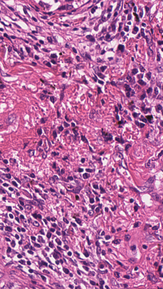
Tumor epithelial tissue: no
Tumor-associated stroma tissue: yes
Normal tissue: no